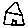
Label: house